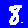
Digit: 8